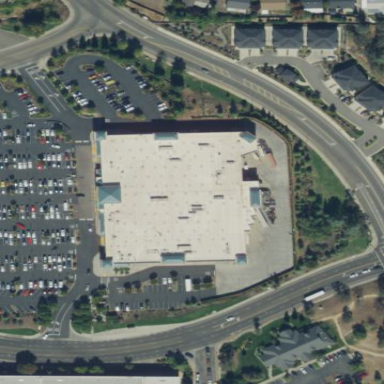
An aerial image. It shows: Supermarket building.